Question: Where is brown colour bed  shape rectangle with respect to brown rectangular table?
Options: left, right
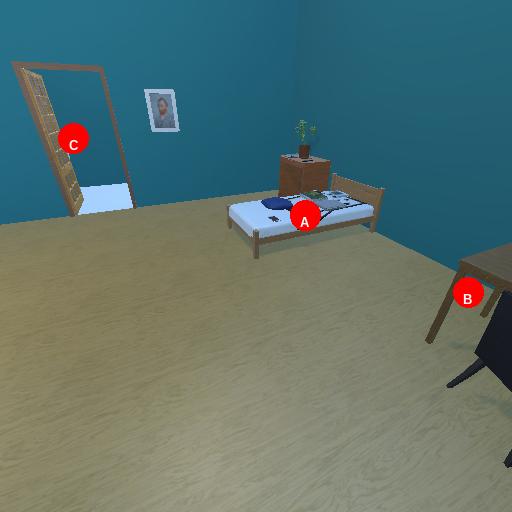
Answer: left